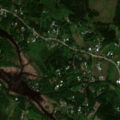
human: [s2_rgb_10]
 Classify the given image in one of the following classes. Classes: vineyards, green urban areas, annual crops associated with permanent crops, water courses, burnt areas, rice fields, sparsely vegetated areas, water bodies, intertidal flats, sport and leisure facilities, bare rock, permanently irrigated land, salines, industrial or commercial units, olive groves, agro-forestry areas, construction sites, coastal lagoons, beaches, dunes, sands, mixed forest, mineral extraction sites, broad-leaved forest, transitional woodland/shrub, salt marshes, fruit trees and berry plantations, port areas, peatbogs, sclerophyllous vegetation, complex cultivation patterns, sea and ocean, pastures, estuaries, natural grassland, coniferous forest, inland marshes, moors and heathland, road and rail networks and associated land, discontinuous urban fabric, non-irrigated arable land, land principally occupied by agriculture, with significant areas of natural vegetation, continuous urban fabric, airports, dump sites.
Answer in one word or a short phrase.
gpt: discontinuous urban fabric, land principally occupied by agriculture, with significant areas of natural vegetation, mixed forest, transitional woodland/shrub